Field crop: maize
Growth stage: 1
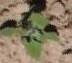
Species: chenopodium